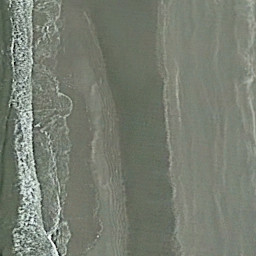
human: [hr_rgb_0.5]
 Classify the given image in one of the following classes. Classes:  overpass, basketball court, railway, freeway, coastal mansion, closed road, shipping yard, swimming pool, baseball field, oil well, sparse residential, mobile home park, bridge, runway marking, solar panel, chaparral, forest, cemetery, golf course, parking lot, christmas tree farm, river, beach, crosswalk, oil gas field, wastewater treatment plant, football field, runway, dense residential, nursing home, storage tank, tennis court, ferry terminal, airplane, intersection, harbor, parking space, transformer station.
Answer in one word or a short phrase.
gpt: beach